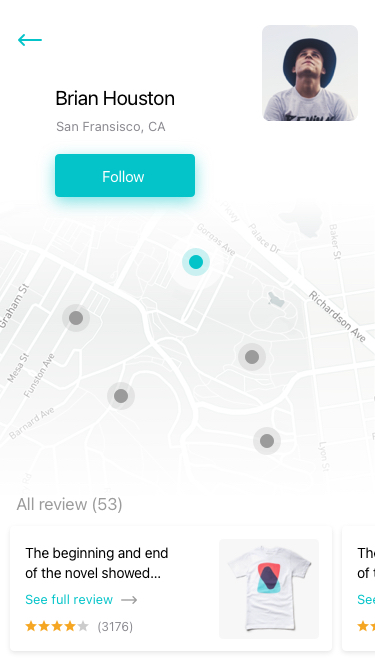
Text in this UI design:
Brian Houston
Follow
San Fransisco, CA
All review (53)
The beginning and end of the novel showed…
lot of promise…dealing…with both Jyn's early years with Saw, and with her subsequent capture by the Empire. Both were dark, gritty, and well plotted, even in their YA context.
See full review
(3176)
The beginning and end of the novel showed…
lot of promise…dealing…with both Jyn's early years with Saw, and with her subsequent capture by the Empire. Both were dark, gritty, and well plotted, even in their YA context.
See full review